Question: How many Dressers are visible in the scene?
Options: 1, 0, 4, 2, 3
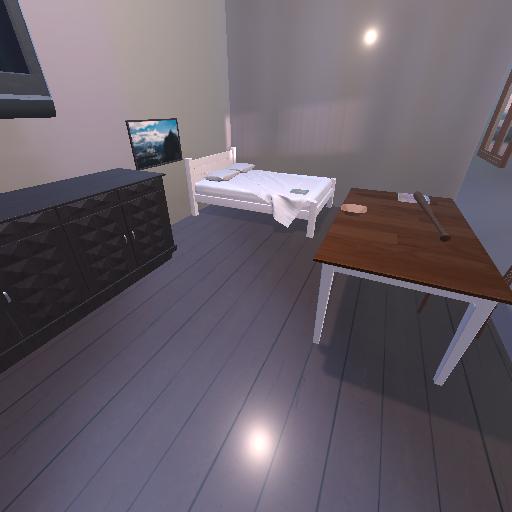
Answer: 1